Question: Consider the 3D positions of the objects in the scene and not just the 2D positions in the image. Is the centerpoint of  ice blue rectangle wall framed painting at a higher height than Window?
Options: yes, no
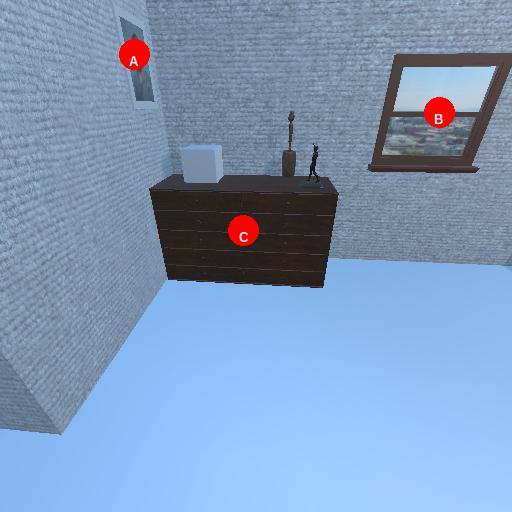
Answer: yes